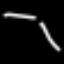
Label: octagon